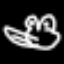
Label: frog